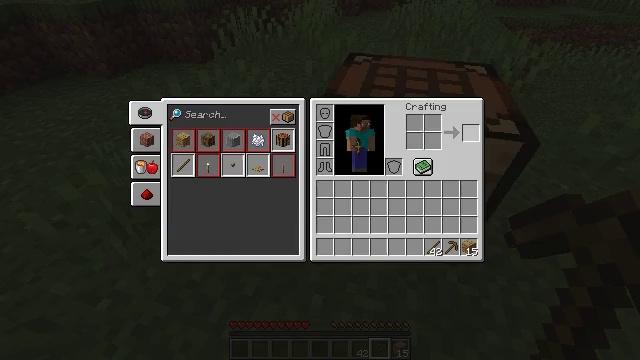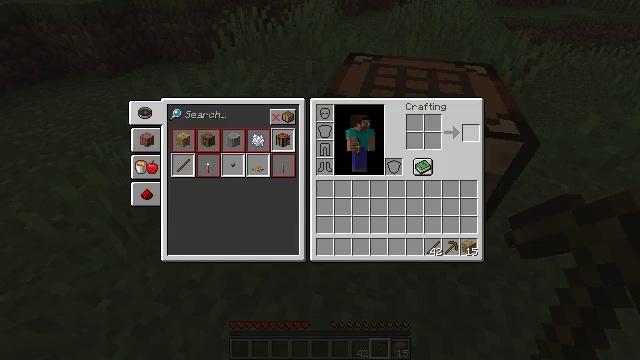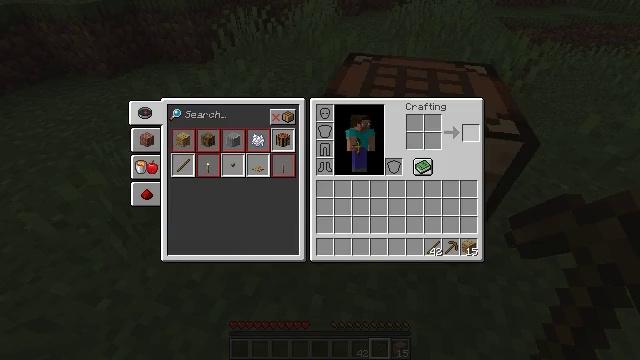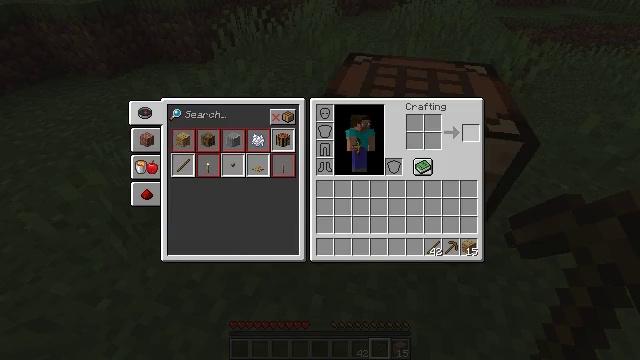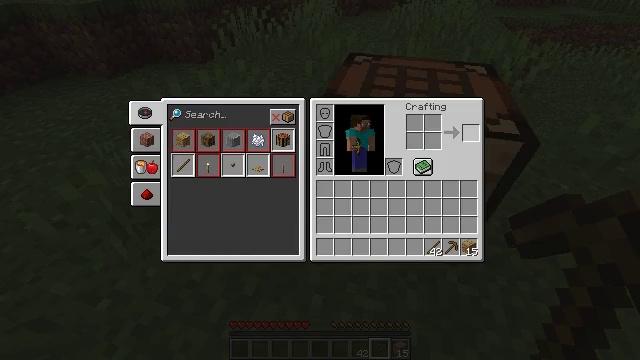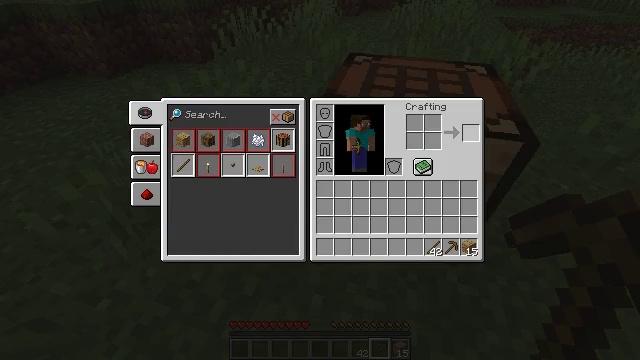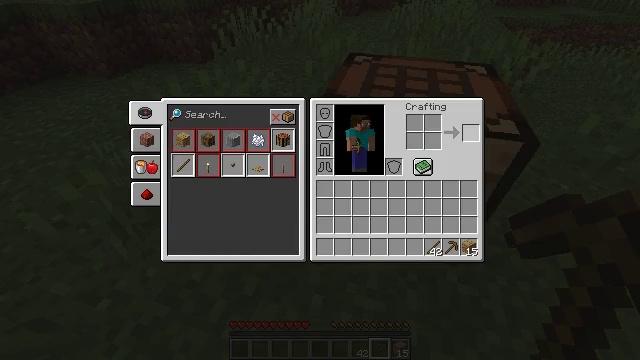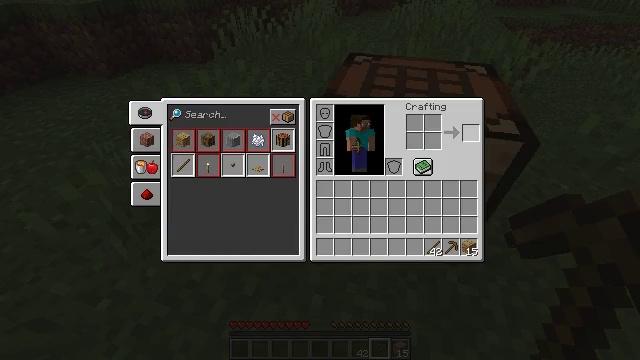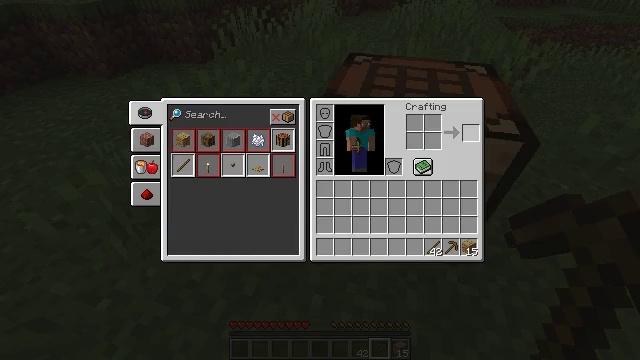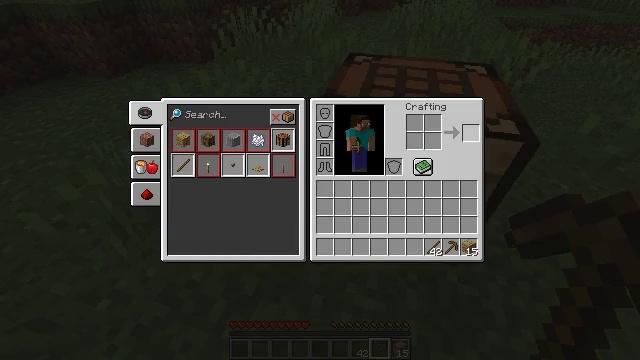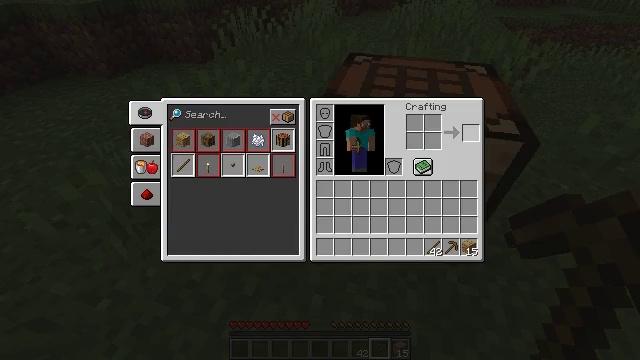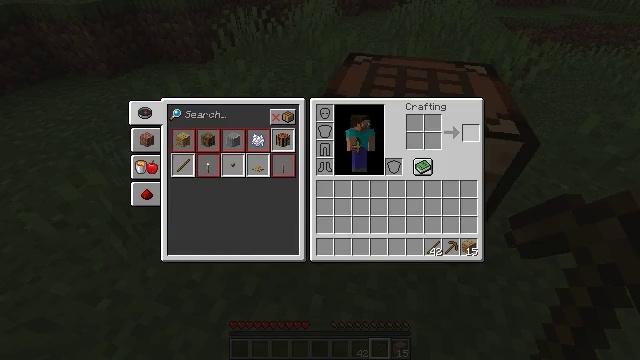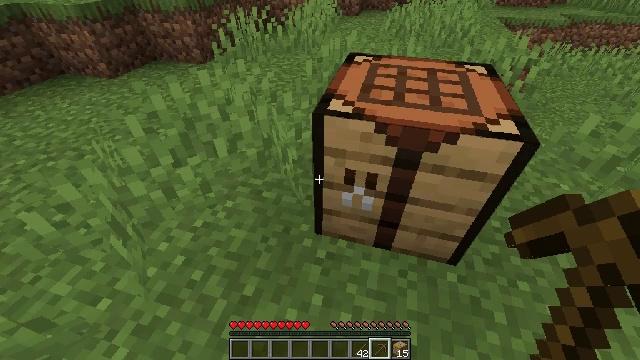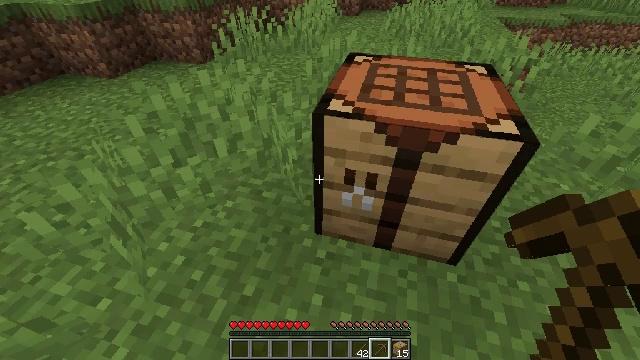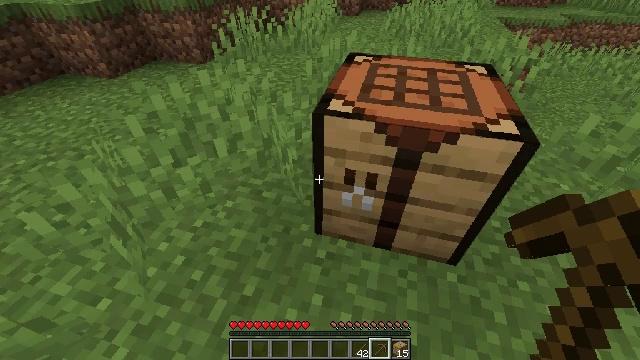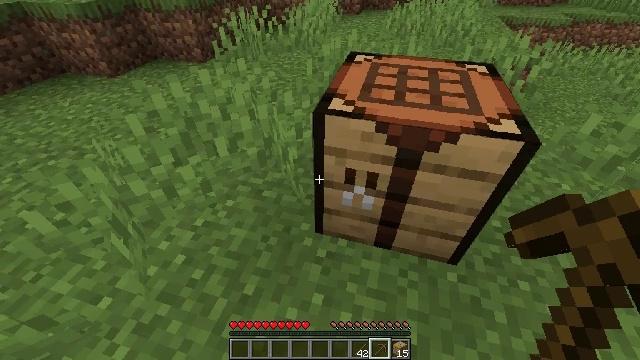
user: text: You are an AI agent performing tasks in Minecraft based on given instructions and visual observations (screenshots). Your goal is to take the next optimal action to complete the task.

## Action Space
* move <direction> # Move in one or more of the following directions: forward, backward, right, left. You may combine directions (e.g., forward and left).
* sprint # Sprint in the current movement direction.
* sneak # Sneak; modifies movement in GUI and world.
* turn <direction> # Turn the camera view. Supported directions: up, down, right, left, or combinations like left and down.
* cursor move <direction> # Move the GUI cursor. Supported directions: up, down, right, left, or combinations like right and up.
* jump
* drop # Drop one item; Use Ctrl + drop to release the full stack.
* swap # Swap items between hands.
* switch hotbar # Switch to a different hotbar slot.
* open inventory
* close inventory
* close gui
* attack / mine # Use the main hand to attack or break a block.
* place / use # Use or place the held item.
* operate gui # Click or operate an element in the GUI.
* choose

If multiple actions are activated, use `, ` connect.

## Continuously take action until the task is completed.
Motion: motion action
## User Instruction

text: Left click on the crafting table
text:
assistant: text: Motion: sneak, open gui
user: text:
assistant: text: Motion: sneak
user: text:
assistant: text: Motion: sneak
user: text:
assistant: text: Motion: no_op
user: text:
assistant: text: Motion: no_op
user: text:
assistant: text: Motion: no_op
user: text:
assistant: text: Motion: no_op
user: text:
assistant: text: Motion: no_op
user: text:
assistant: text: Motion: no_op
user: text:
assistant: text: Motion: no_op
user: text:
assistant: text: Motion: no_op
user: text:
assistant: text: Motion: no_op
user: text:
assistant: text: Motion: close gui
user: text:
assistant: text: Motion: open inventory
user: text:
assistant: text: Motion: open inventory
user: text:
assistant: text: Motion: open inventory
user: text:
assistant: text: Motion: no_op
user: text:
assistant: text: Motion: no_op
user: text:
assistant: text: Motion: no_op
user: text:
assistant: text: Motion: no_op
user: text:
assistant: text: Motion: no_op
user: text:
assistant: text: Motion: no_op
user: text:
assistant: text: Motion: move forward
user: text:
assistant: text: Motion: move forward
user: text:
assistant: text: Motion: move forward
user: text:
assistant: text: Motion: move forward and move right
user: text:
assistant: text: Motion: move right
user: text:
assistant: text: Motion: move right
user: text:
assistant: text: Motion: no_op
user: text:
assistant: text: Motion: no_op